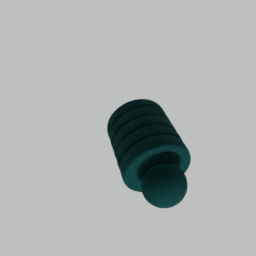
Label: furniture